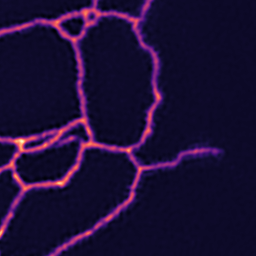
Label: Super-resolution ER image